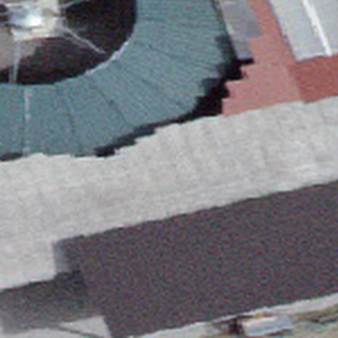
Label: other